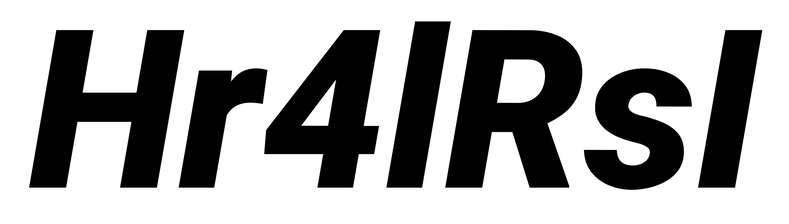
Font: Roboto-Italic_Black_Italic